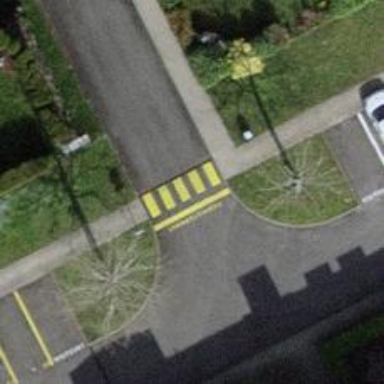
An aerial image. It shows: Marked road crossing.